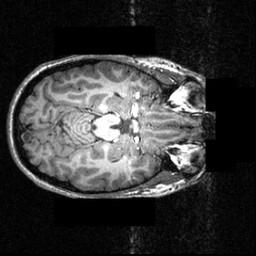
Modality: T1w
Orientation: axial
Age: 23
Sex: female
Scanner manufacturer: siemens
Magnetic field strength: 3.951 T
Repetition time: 1.5 s
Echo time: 0.00335 s